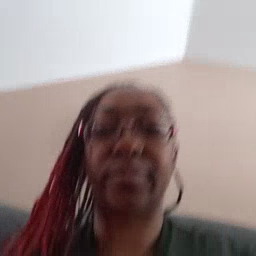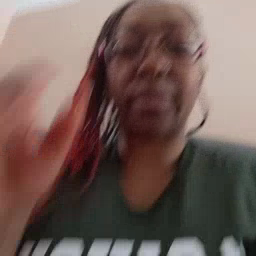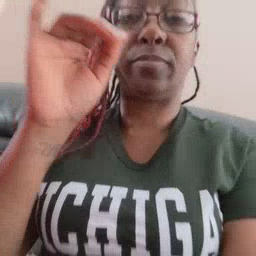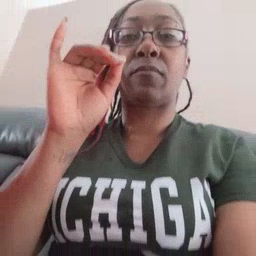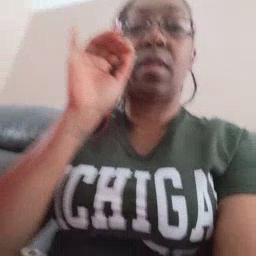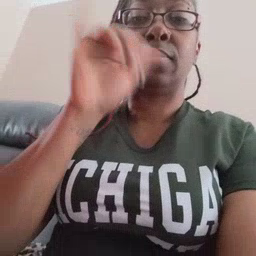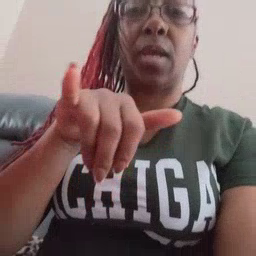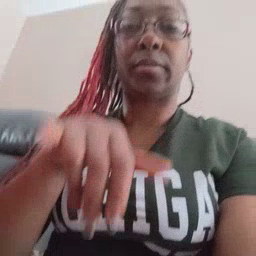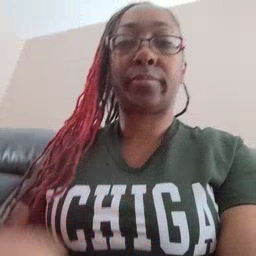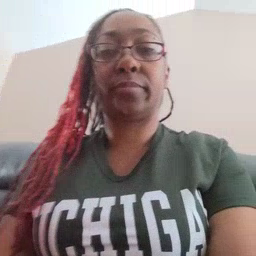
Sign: that